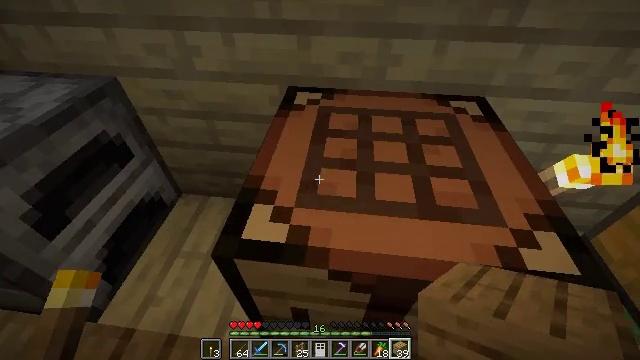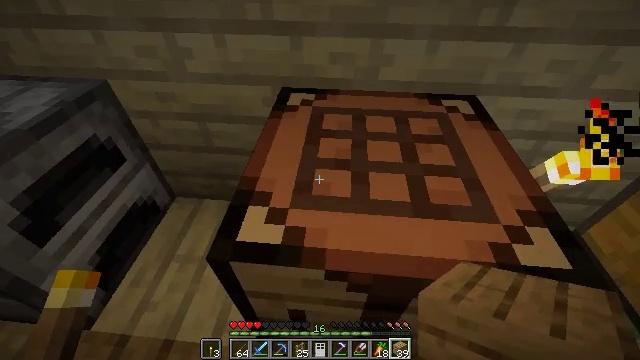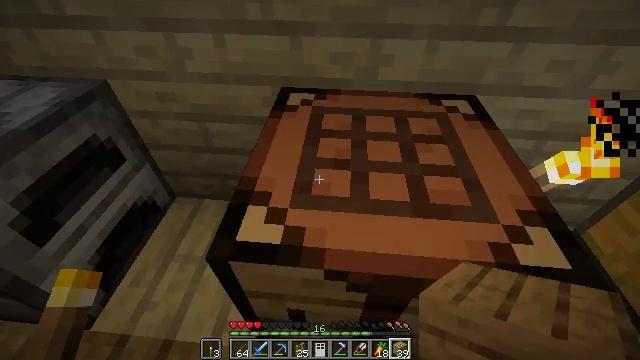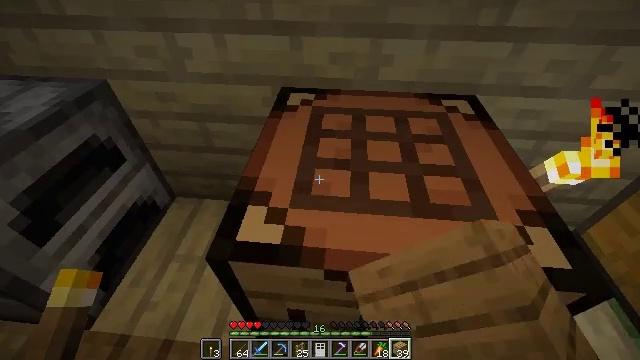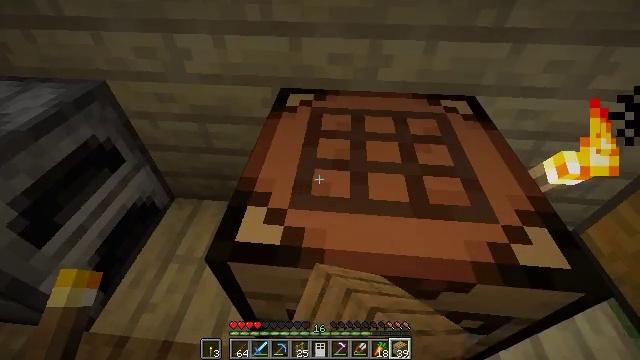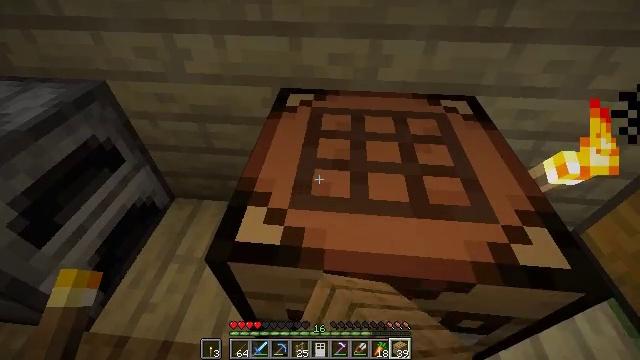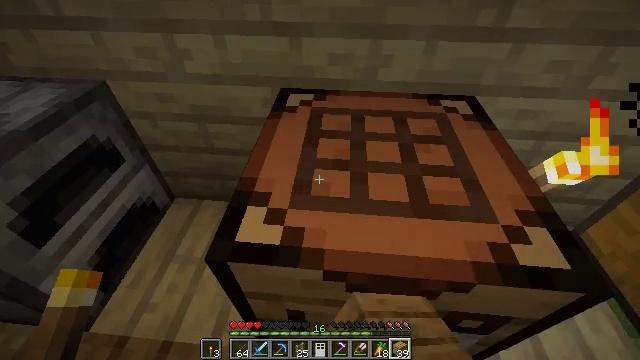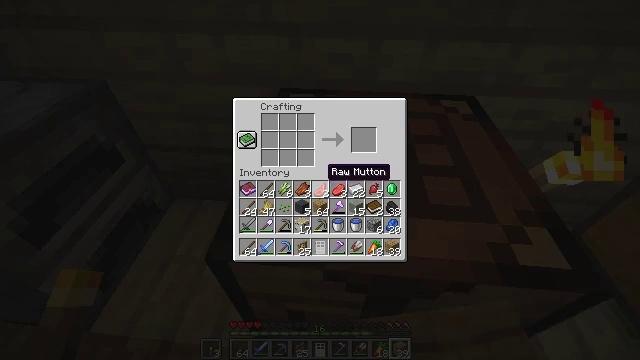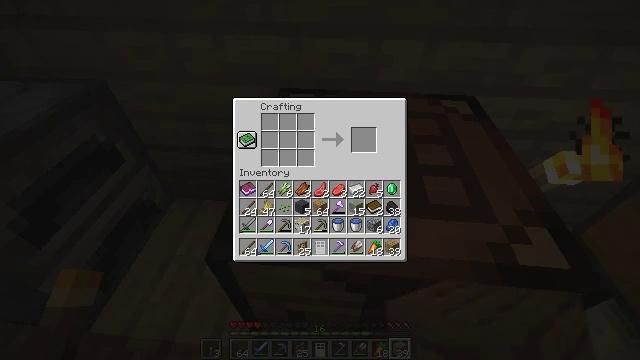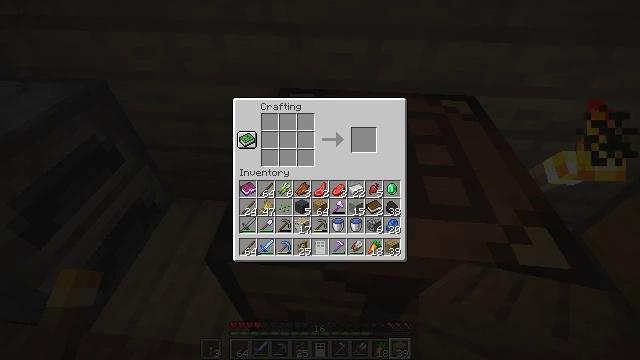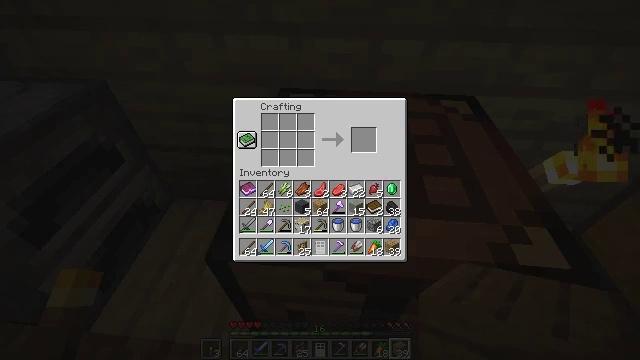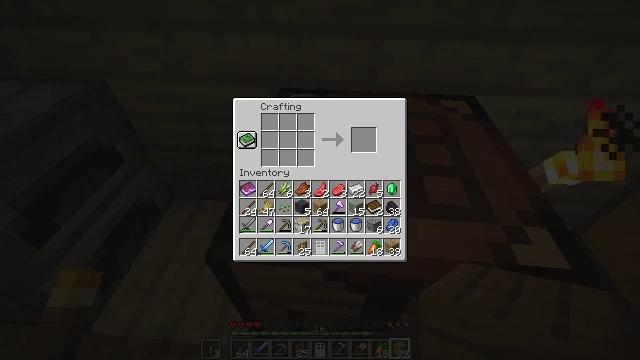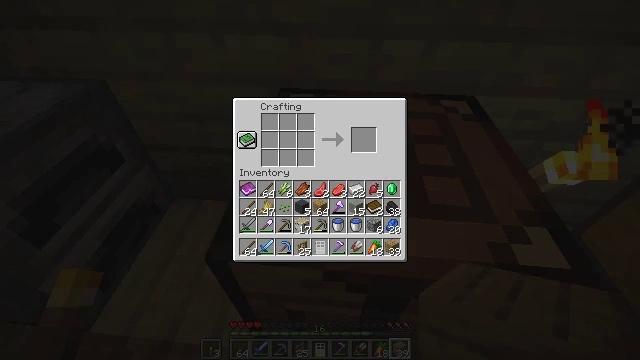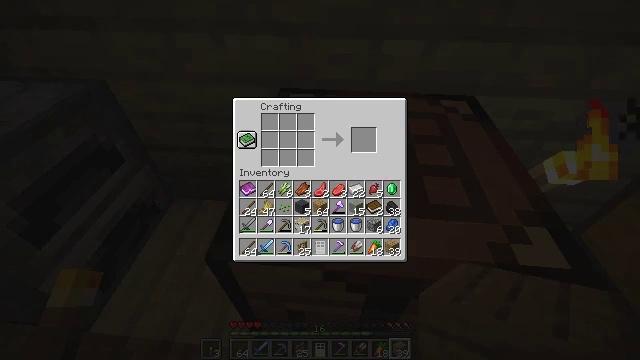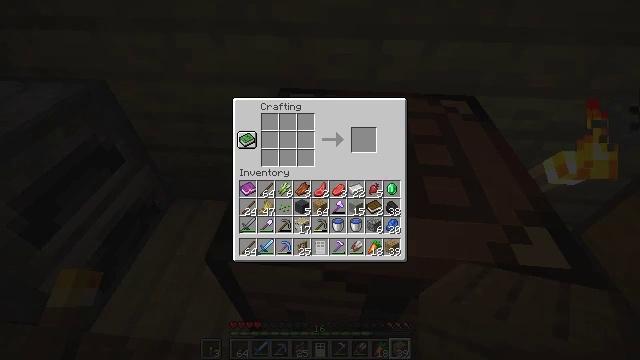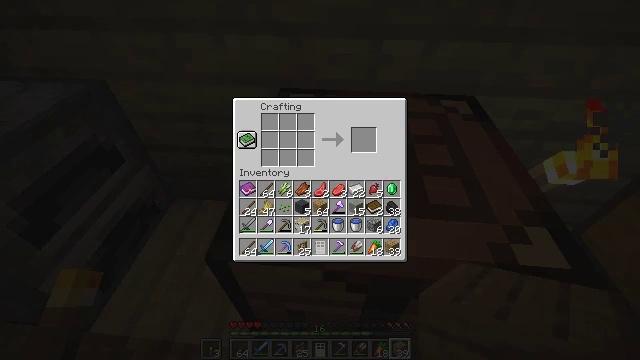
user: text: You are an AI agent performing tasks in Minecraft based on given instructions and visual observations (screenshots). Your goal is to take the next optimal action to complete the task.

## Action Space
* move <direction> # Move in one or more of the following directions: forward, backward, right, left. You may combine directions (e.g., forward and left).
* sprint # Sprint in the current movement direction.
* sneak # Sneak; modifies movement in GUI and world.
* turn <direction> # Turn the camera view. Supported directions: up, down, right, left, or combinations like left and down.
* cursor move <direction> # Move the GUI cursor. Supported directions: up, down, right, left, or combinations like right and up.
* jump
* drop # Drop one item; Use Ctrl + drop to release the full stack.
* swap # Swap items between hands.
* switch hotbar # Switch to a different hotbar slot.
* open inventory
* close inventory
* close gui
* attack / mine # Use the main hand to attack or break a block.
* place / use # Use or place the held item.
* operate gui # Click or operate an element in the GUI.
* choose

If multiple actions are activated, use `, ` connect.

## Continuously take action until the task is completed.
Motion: motion action
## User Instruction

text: Craft a gray bed.
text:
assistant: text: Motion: turn right
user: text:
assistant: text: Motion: use / place
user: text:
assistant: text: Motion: use / place
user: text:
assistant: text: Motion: no_op
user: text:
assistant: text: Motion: no_op
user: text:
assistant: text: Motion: no_op
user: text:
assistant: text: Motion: open gui
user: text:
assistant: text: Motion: no_op
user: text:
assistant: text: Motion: no_op
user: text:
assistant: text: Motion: no_op
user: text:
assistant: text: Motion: no_op
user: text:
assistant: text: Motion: no_op
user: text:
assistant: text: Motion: no_op
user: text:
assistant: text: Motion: no_op
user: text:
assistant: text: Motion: no_op
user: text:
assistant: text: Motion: cursor move down
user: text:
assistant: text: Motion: cursor move down
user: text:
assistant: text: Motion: no_op
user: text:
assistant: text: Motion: no_op
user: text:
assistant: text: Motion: cursor move down
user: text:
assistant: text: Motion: no_op
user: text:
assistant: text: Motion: cursor move right
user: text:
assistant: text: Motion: cursor move right and down
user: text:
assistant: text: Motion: no_op
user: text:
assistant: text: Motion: no_op
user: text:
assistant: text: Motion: no_op
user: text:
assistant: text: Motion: cursor move left
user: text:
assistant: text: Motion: no_op
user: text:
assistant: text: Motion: no_op
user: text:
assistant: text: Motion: no_op